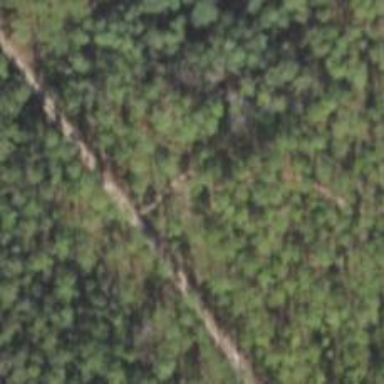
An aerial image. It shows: Red marked trail along track.